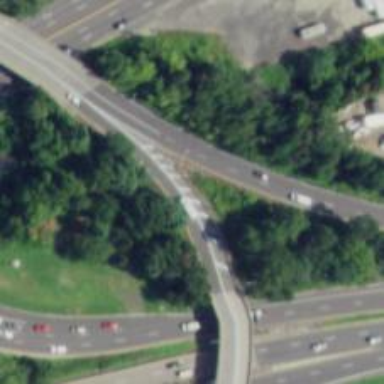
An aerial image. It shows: Trunk link highway.